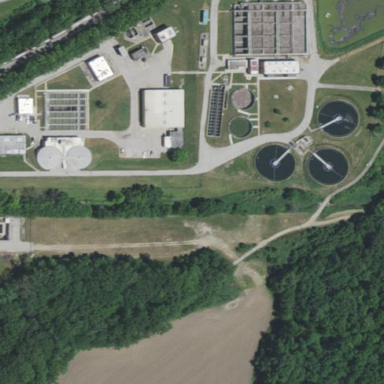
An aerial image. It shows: Wastewater plant.